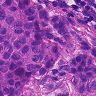
Metastatic tissue present: yes